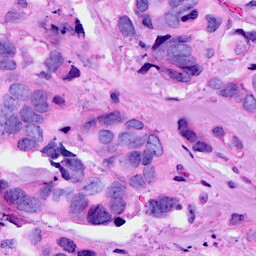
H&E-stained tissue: Breast